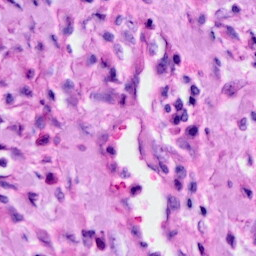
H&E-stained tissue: Cervix